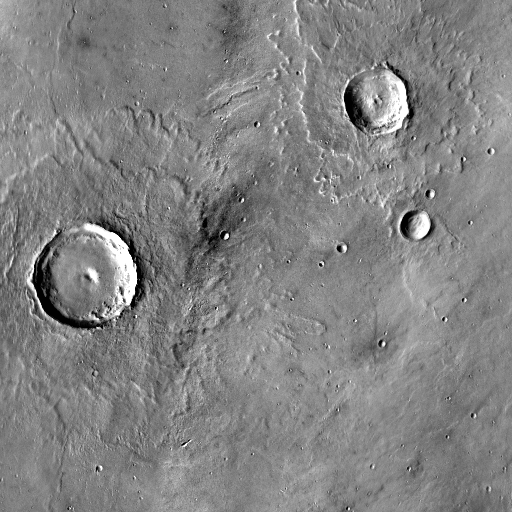
Crater classes present: Background, Other, Layered